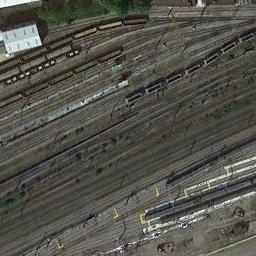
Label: railway